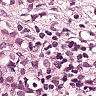
Metastatic tissue present: yes